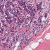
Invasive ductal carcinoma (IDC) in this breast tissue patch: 1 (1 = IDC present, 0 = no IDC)